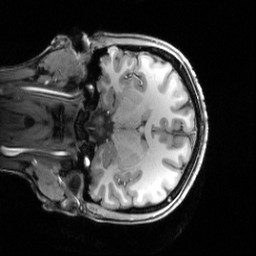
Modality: T1w
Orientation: coronal
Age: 23
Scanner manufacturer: siemens
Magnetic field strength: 3 T
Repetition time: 2.5 s
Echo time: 0.00444 s